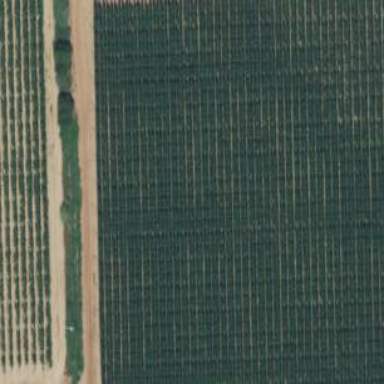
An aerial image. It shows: Orchard.